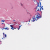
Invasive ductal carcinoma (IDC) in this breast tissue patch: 0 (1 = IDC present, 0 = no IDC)